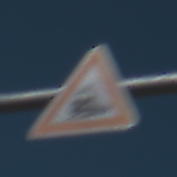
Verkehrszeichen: Bahnuebergang
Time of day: Midday
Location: Outdoor (Special)
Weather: PartlyCloudy
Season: NotSpecified
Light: Natural